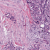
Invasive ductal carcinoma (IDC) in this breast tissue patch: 1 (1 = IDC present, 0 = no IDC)